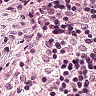
Metastatic tissue present: no